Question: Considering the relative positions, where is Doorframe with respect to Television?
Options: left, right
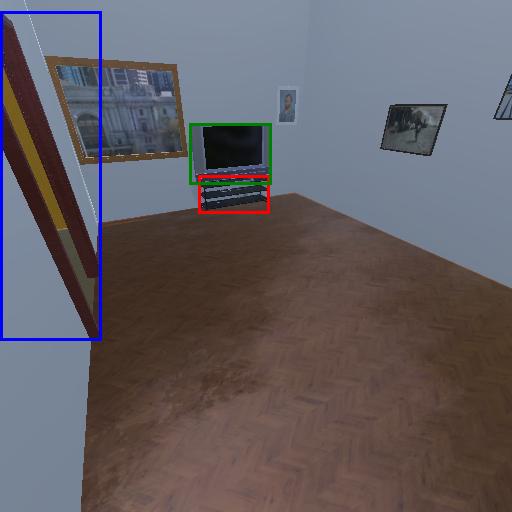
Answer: left